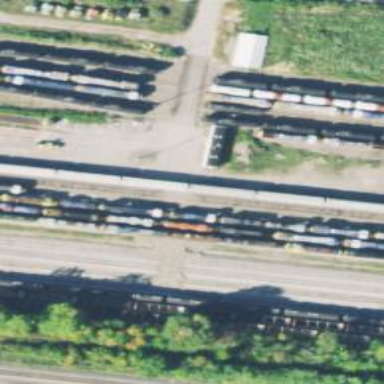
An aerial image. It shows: Railway level crossing.